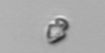
Label: Heterocapsa_rotundata